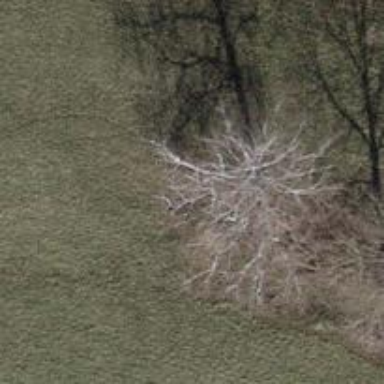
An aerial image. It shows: Deciduous tree with mixed leaves.